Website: home-depot
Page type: customer-info-address
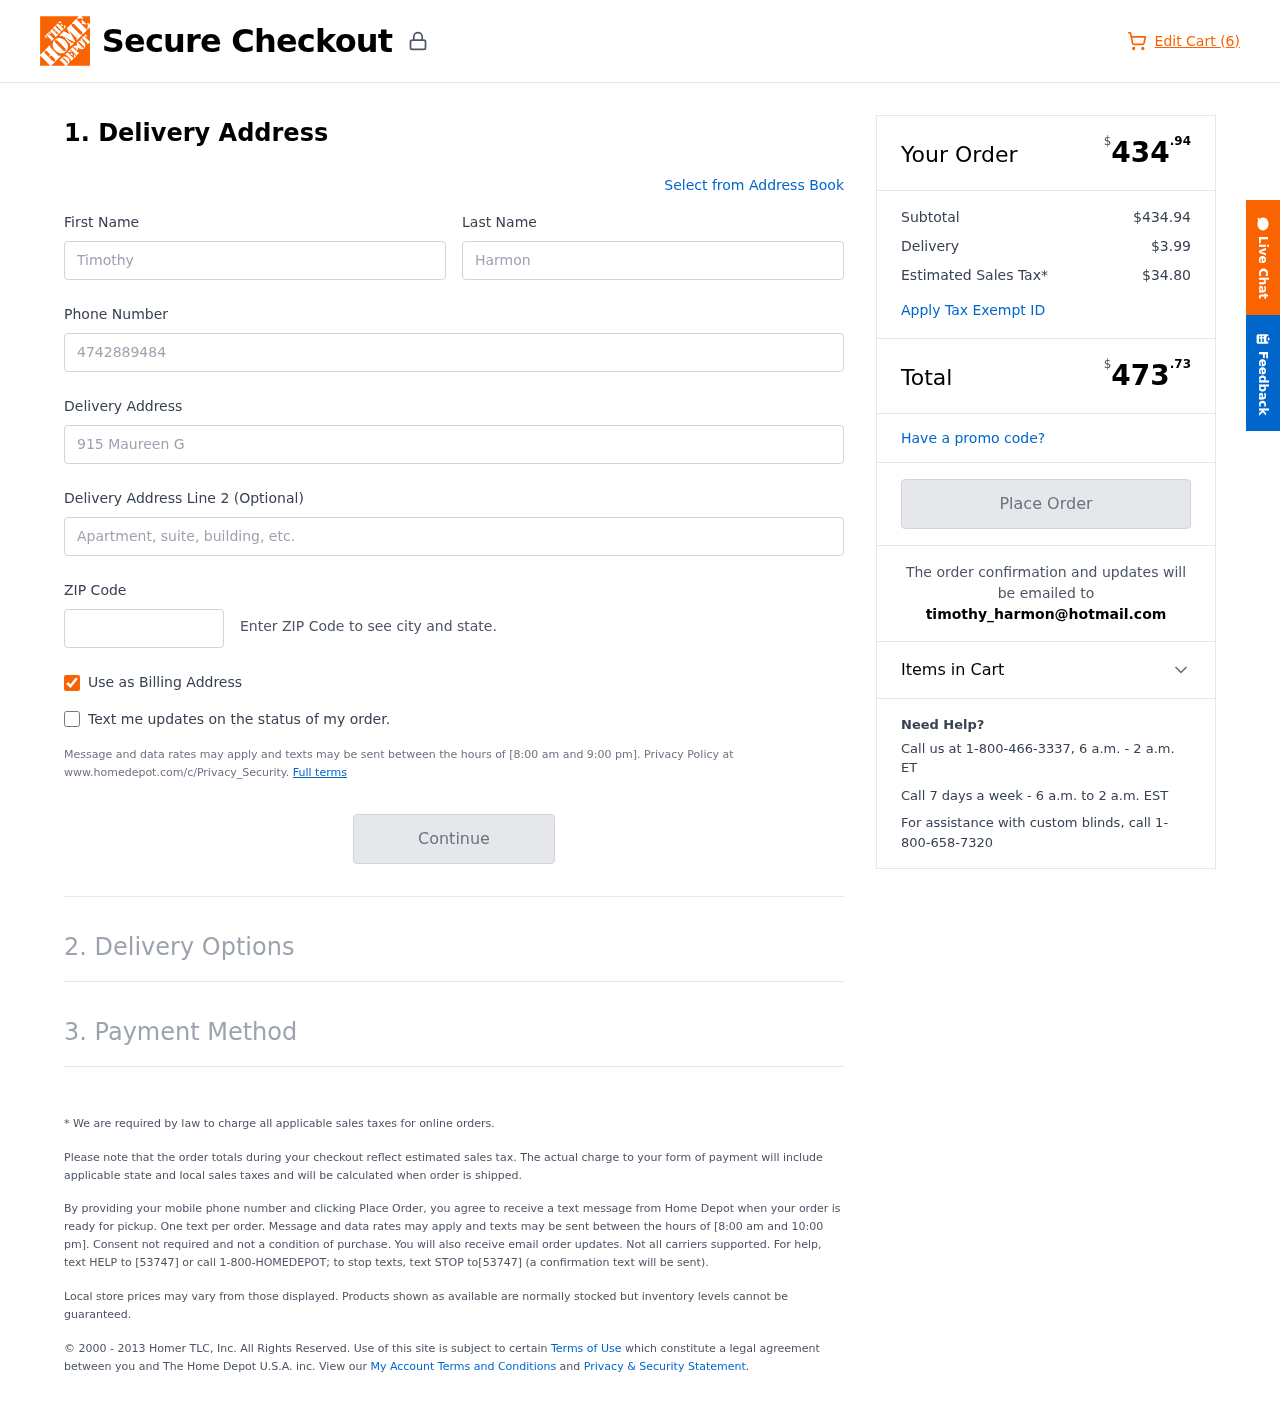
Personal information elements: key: PII_EMAIL
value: timothy_harmon@hotmail.com
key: PII_FIRSTNAME
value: Timothy
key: PII_LASTNAME
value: Harmon
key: PII_PHONE
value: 4742889484
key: PII_POSTCODE
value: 83146
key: PII_STREET
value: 915 Maureen Garden Suite 245
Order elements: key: ORDER_NUM_ITEMS
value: Edit Cart (6)
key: ORDER_SUBTOTAL_HEADER
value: $434.94
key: ORDER_SUBTOTAL
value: $434.94
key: ORDER_SHIPPING_COST
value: $3.99
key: ORDER_TAX
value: $34.80
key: ORDER_TOTAL2
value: $473.73